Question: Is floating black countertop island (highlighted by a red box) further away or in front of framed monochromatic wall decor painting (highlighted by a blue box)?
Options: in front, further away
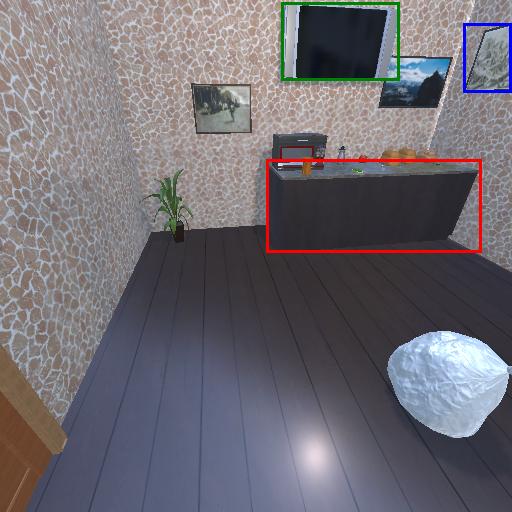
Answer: in front